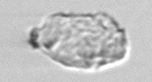
Label: detritus_transparent